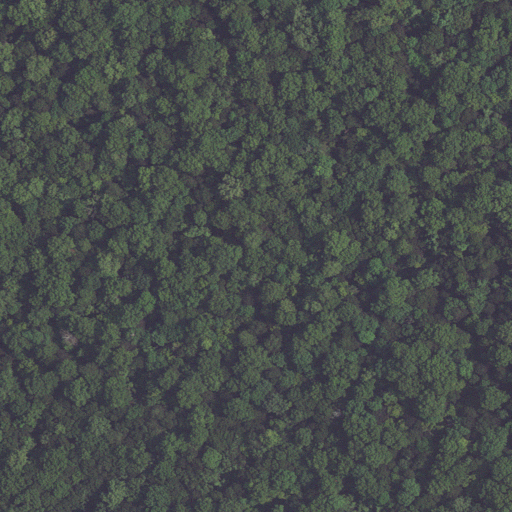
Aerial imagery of island in Arkansas named Montgomery Island containing only woody wetlands